Question: I'd like to achieve a figure with a few subplots and a main title at the top that looks as follows:

Code I use:
'''
figure
suptitle({'Multi-','line','Title'});
subplot(7,2,1:4);
% there's intentionnal gap between 2 plots
% therefore subplots 5 and 6 aren't used
plot(X);
subplot(7,2,7:14);
plot(Y);
'''
The problem is that the first line of the title goes beyond the figure.
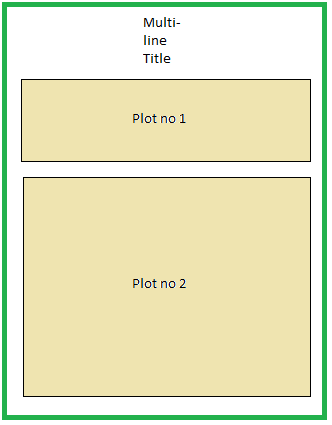
Answer: <URL> clearly states:
> Use this function after all subplot commands.
So your solution is:
'''
figure
subplot(7,2,1:4);
% there's intentionnal gap between 2 plots
% therefore subplots 5 and 6 aren't used
plot(X);
subplot(7,2,7:14);
plot(Y);
suptitle({'Multi-','line','Title'});
'''